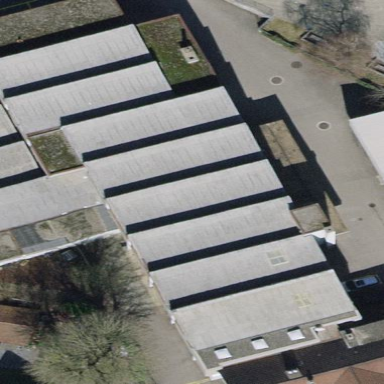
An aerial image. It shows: Industrial building.